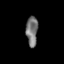
Tissue: skin
Cell type: Endothelial cells
Senescence score: 0.701
Nuclear area (px): 342
Mean DAPI intensity: 116.982